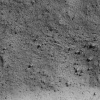
Atmospheric dust classification: not_dusty